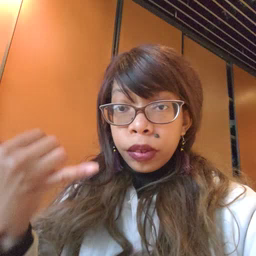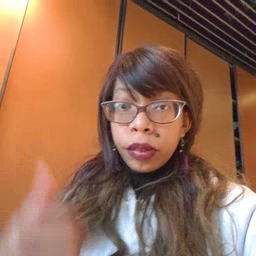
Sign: hen